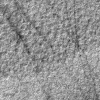
Atmospheric dust classification: not_dusty